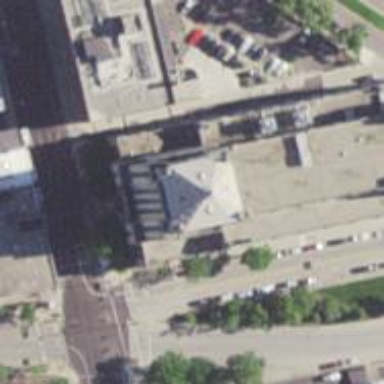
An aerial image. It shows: Office building.